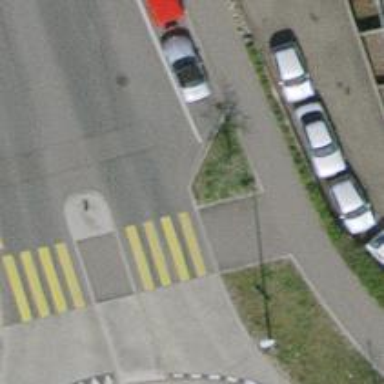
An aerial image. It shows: Kerb serving as barrier.